Field crop: tomato
Growth stage: 1
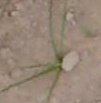
Species: cyperus